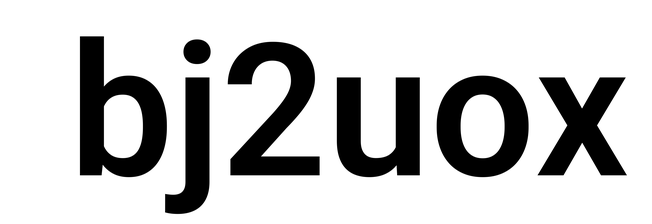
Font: Roboto_SemiBold